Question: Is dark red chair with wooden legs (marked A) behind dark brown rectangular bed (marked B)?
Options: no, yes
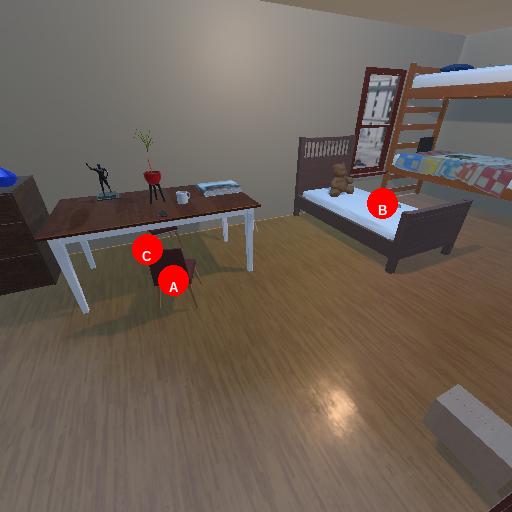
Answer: no